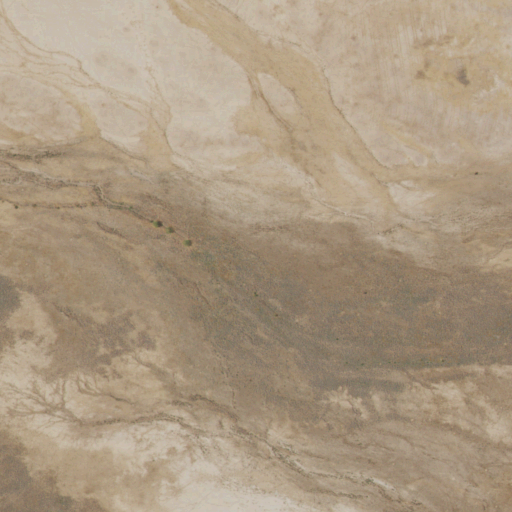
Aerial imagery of valley in New Mexico named Rustler Draw containing grassland and barren land